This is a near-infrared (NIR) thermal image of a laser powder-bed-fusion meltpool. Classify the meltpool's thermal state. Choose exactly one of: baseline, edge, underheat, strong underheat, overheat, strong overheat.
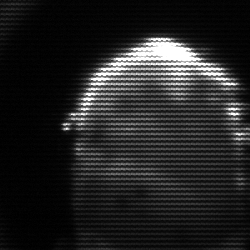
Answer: baseline